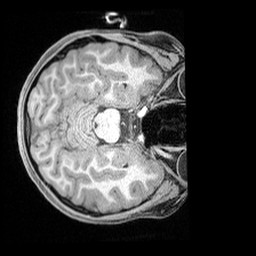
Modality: T1w
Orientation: axial
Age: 9
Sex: female
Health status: ill
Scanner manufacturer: siemens
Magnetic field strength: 3 T
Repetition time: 1.6 s
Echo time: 0.00179 s